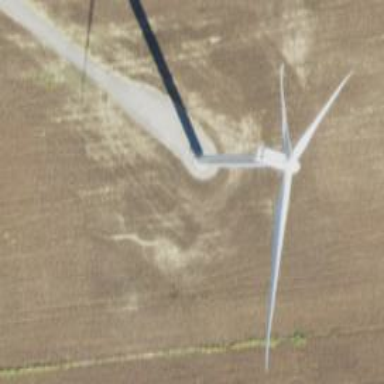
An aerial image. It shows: Wind generator using horizontal axis wind turbines.